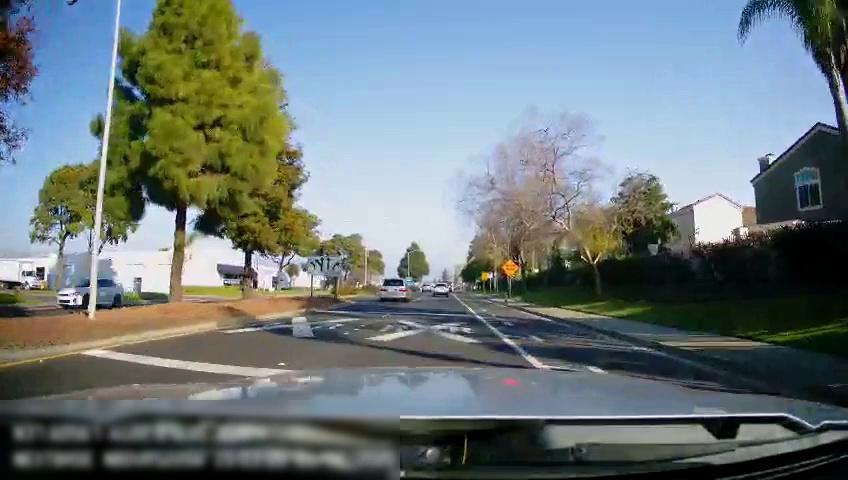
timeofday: Day
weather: Sunny
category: Drivable Space
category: Drivable Space
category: Vehicles | Car
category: Vehicles | SUV
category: Vehicles | Van
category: Vehicles | SUV
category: Lanes | Alternate Lane
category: Lanes | Current Lane
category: Lanes | Current Lane
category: Traffic | Signs
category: Traffic | Signs